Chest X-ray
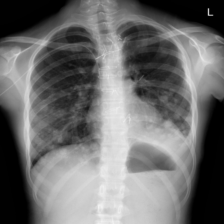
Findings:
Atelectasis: negative
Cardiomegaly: negative
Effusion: negative
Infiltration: negative
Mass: negative
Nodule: positive
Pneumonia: negative
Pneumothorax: negative
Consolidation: negative
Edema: negative
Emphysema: negative
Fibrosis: negative
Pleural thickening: negative
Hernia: negative